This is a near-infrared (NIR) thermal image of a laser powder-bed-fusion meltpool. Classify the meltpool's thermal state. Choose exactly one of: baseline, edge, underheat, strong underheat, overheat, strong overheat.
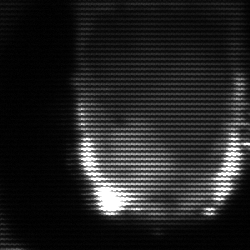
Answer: baseline